Field crop: tomato
Growth stage: 1
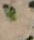
Species: solanum